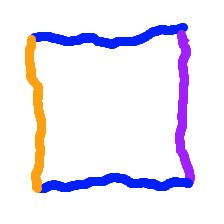
Shape: square